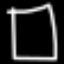
Label: square